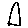
Label: triangle